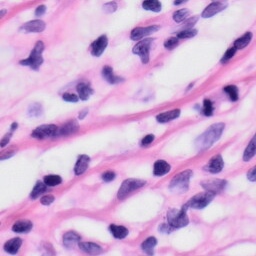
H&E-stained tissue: Skin